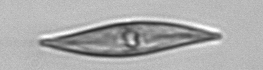
Label: Pleurosigma